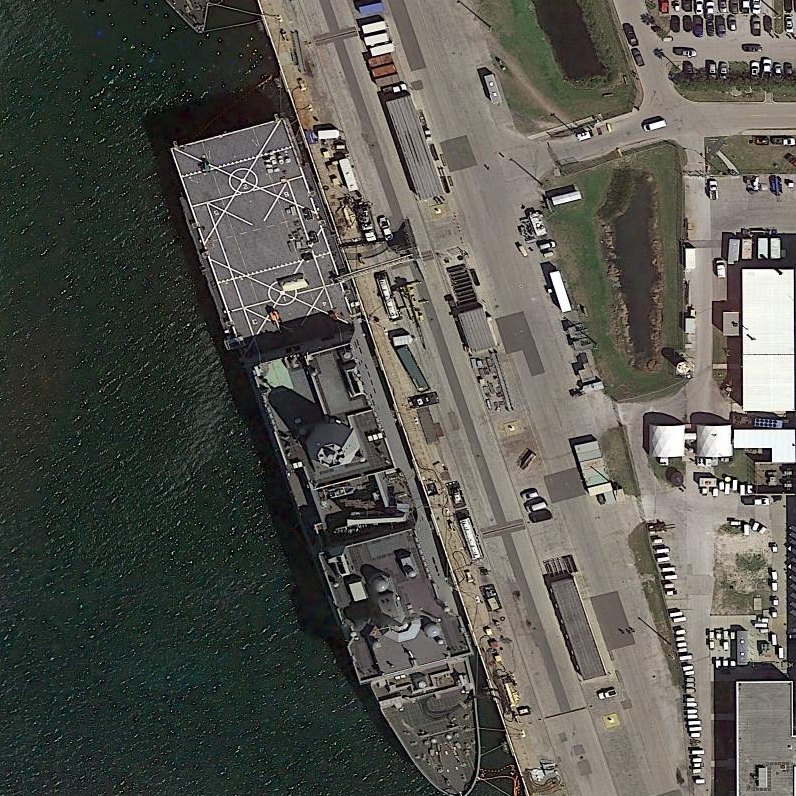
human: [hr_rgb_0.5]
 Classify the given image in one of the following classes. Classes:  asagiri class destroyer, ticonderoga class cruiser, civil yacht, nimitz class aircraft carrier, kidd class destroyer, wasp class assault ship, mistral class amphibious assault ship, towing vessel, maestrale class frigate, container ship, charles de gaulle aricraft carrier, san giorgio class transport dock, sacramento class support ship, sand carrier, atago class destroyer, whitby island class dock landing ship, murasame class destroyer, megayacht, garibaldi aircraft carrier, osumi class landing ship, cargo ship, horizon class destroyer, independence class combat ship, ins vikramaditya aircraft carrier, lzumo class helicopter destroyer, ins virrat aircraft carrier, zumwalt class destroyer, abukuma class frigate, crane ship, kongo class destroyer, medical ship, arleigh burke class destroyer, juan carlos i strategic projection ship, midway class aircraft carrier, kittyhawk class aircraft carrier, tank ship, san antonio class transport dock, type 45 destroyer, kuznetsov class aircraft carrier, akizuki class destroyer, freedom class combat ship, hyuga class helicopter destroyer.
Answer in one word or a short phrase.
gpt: San Antonio class transport dock